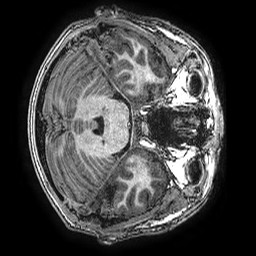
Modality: T1w
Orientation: axial
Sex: male
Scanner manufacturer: ge
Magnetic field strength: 3 T
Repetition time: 0.00766 s
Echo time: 0.003476 s